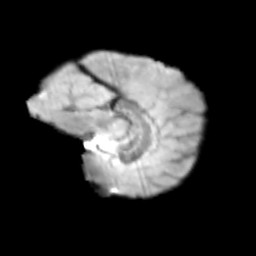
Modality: T2w
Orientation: sagittal
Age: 11
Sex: female
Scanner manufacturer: siemens
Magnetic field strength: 3 T
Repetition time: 3.8 s
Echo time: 0.07 s